Question: what am I doing wrong with this query:
'''
INSERT INTO 'stats' ('uuid', 'kills', 'deaths', 'games', 'beststreak') VALUES ('5dbef8c9-977a-3ddf-b732-473be6318596', '0', '0', '0', '0')
'''
Here you can see the strutcture of my table:

The error:
'''
[15:11:23 WARN]: com.mysql.jdbc.exceptions.jdbc4.MySQLSyntaxErrorException: You have an error in your SQL syntax; check the manual that corresponds to your MySQL server version for the right syntax to use near ''stats' ('uuid', 'kills', 'deaths', 'games','beststreak') VALUES ('5dbef8c9-977' at line 1
'''
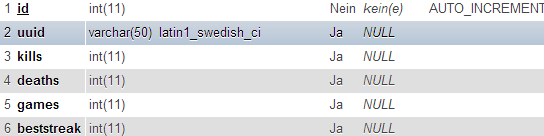
Answer: The table and column names should be enclosed either in backticks, or left alone. They shouldn't be enclosed in single or double quotes.
Also, since the last 4 columns are type 'INT', you don't need to pass '0' as strings either.
'''
INSERT INTO 'stats' (
'uuid',
'kills',
'deaths',
'games',
'beststreak'
)
VALUES (
'5dbef8c9-977a-3ddf-b732-473be6318596',
0,
0,
0,
0
)
'''